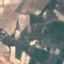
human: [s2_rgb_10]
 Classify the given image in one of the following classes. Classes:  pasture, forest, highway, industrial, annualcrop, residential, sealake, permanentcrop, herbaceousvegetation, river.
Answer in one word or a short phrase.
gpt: PermanentCrop